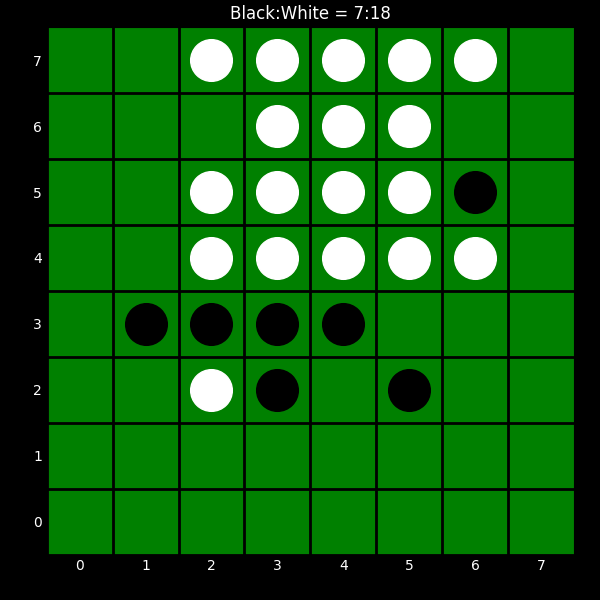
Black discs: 7
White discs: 18